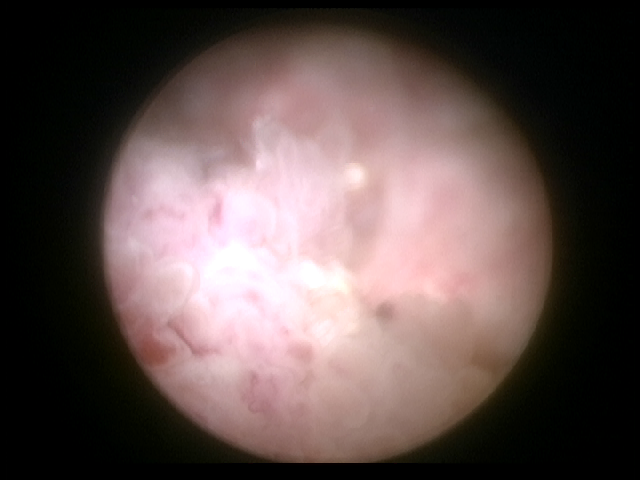
Modality: WLC
Class: Malignant
Subclass: HighGradePapillary
Lesion: L1
Stage: Ta
Morphology: Papillary
Bladder cancer association: Yes